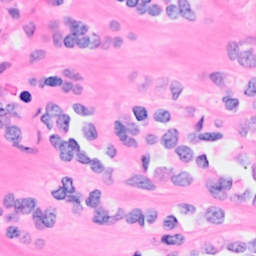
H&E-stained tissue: Breast